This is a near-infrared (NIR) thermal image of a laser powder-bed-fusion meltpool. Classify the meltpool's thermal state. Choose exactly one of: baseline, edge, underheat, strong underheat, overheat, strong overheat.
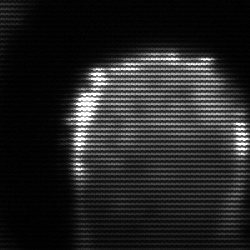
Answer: baseline